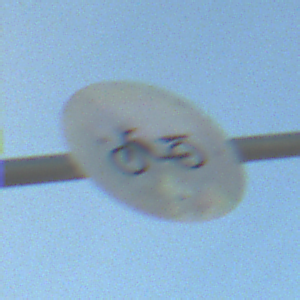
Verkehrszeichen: VerbotMofas
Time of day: MorningAfternoon
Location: Outdoor (Suburban)
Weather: PartlyCloudy
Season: NotSpecified
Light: Natural